Question: As you can see in the "Debuggex Demo" it's only matching "Drama", but I also want "Foreign", but I can't get it working. Anyone could give me a hand?
Thanks in advance.
'''
name":"(.*?)"}.*?,"homepage
'''

<URL>
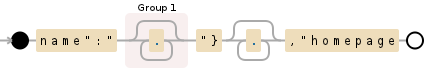
Answer: You can use positive look-ahead and change it to:
'''
name":"(.*?)"}.*?,(?=.*"homepage)
'''
EDIT: As pointed out by Pshemo, even shorter one works too
'''
name":"(.*?)"}(?=.*"homepage)
'''